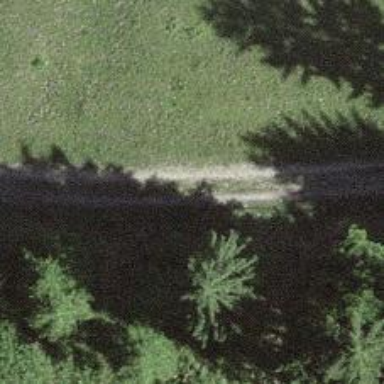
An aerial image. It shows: Track road with grade3 tracktype.